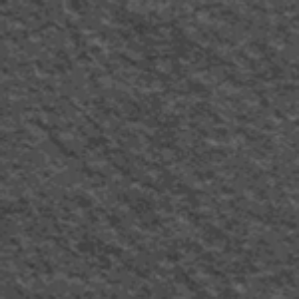
Label: frost